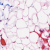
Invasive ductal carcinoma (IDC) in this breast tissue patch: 0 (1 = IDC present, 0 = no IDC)